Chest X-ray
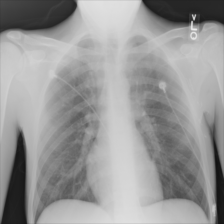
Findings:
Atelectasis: negative
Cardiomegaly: negative
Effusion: negative
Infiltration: negative
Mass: negative
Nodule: negative
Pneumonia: negative
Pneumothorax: negative
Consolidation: negative
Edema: negative
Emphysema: negative
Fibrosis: negative
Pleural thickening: negative
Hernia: negative